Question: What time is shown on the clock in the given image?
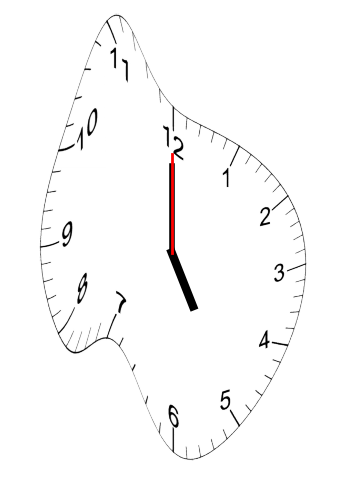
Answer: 05:00:00